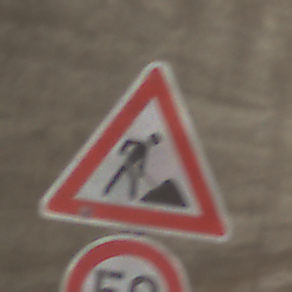
Verkehrszeichen: Arbeitsstelle
Zusatzzeichen unten: Geschwindigkeit50
Umgebung: Roofed, Tunnel
Tageszeit: Midday
Wetter: NotSpecified
Licht: Natural
Jahreszeit: NotSpecified
Kontrast: MediumContrast